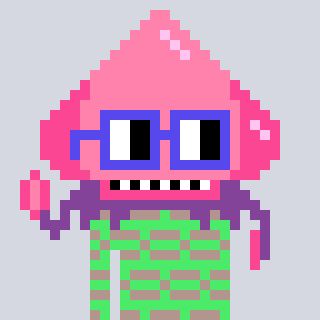
a pixel art character with square blue glasses, a squid-shaped head and a teal-colored body on a cool background